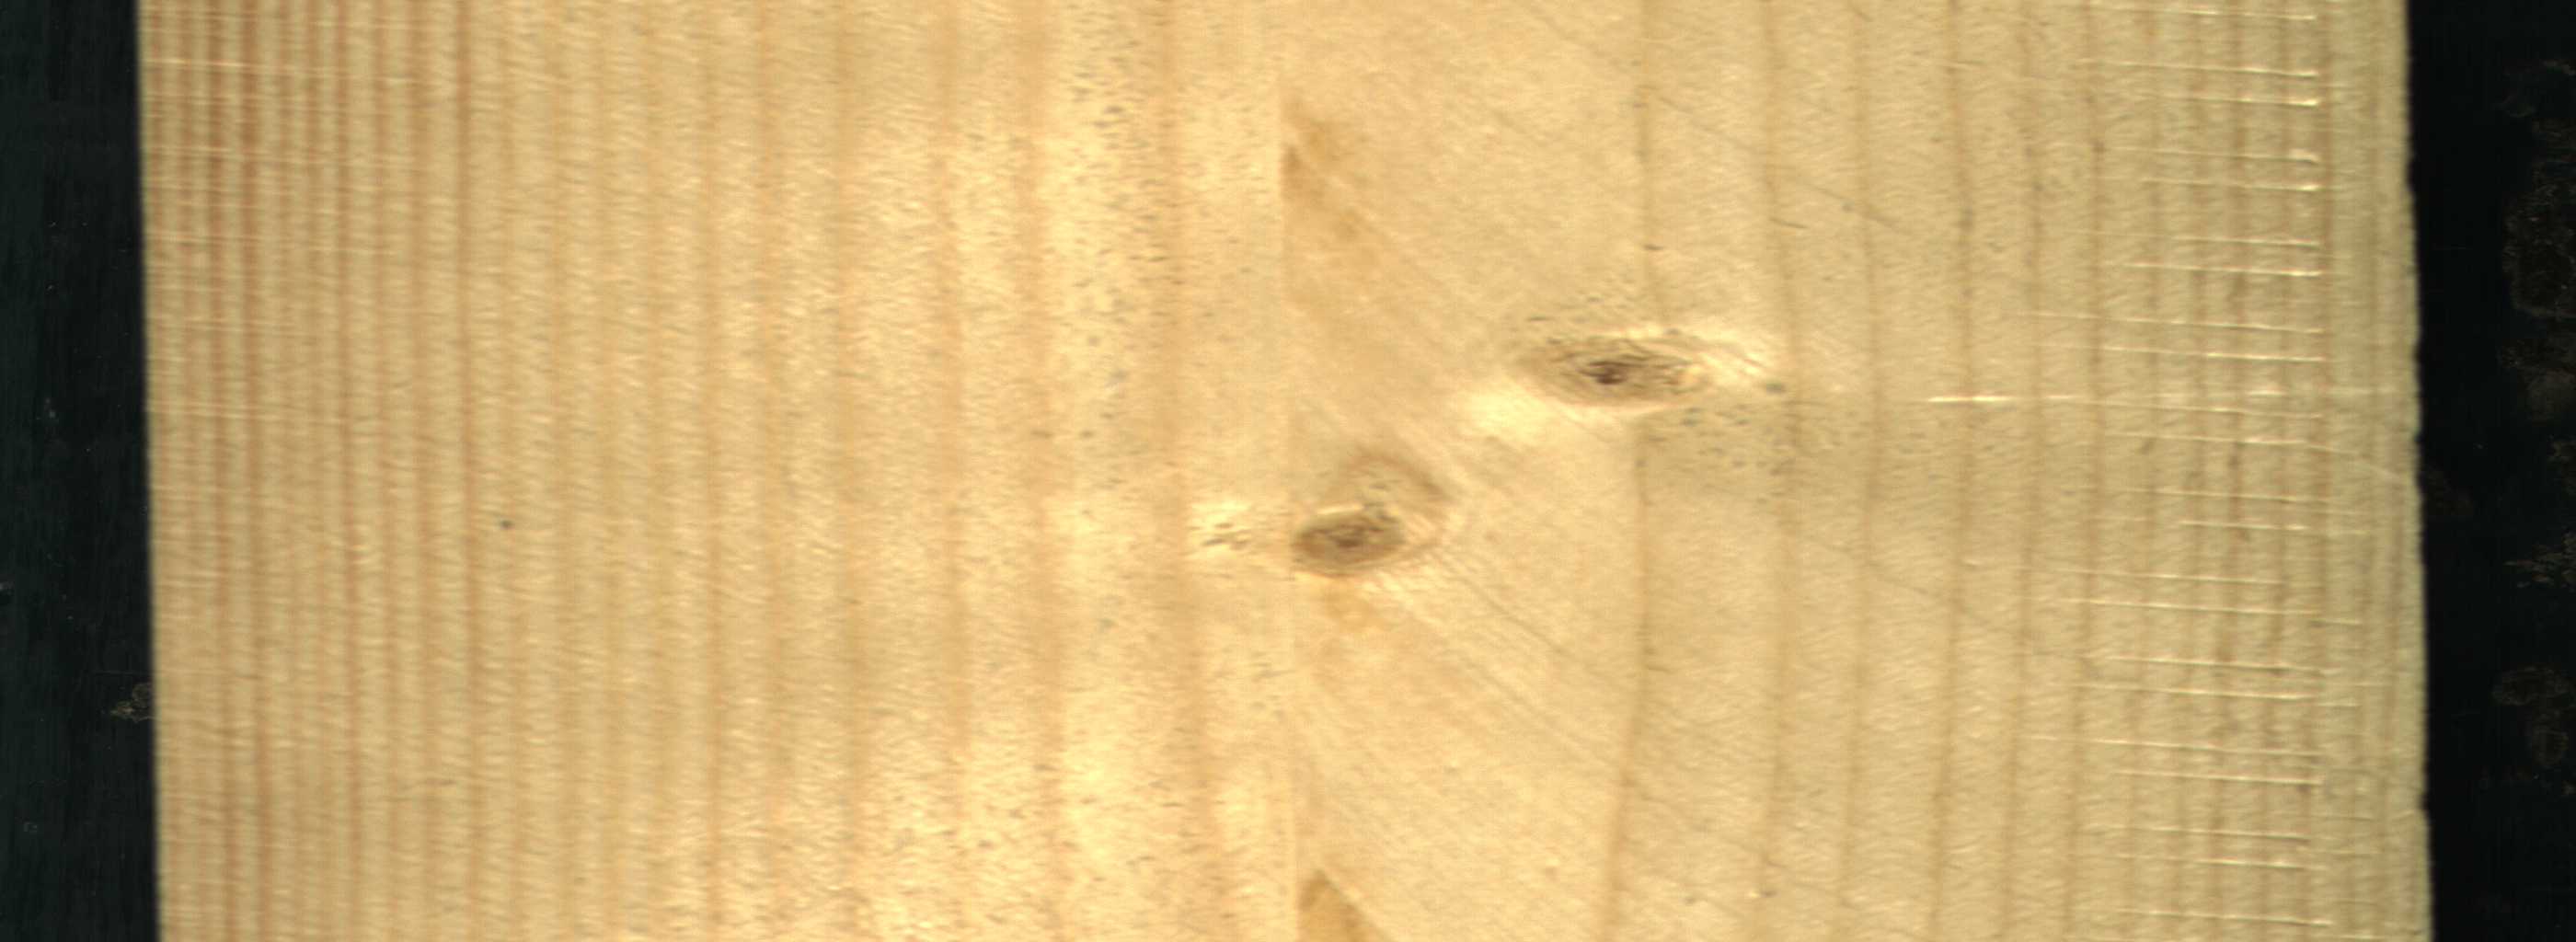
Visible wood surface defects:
Live_Knot
Live_Knot